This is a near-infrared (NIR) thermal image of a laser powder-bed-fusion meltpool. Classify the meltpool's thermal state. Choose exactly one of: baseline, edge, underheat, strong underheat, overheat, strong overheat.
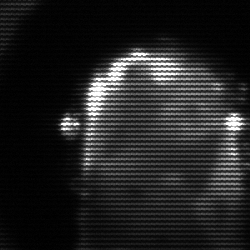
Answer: baseline